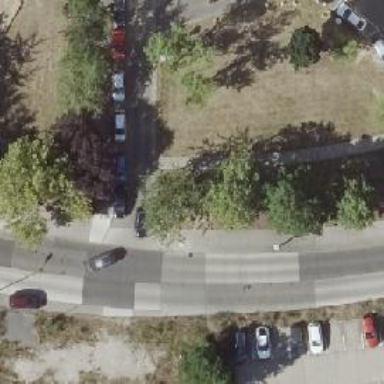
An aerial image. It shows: Road with "give way" sign.